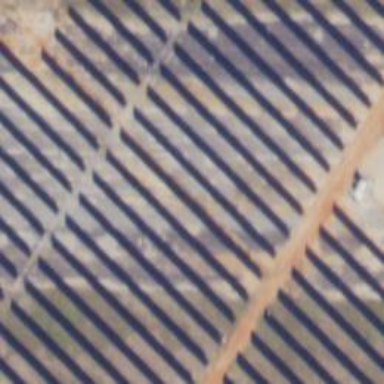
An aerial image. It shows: Solar power generator utilizing photovoltaic technology with solar photovoltaic panels.